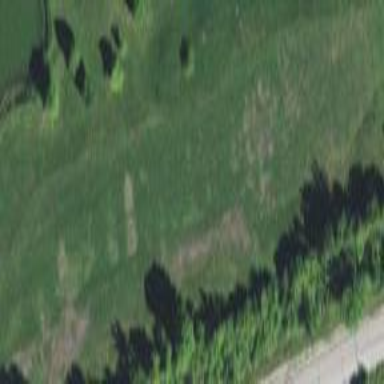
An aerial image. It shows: Well-maintained grassy golf fairway for the sport of golf.